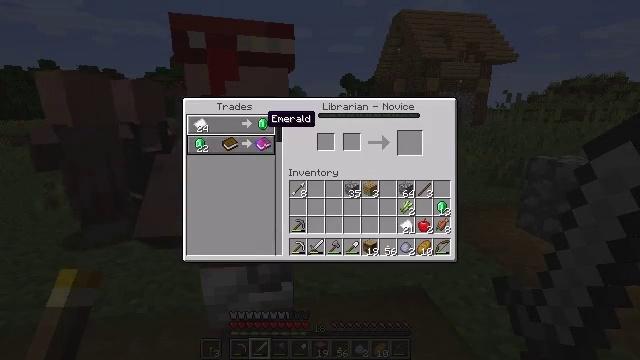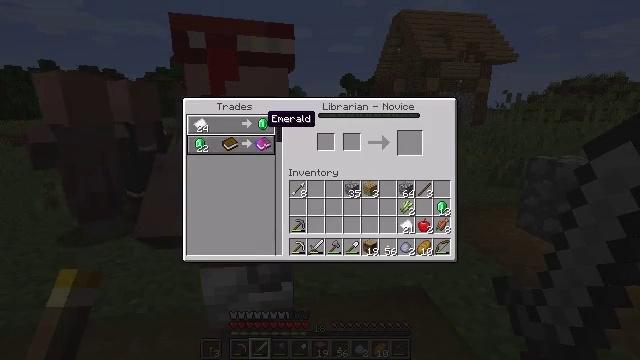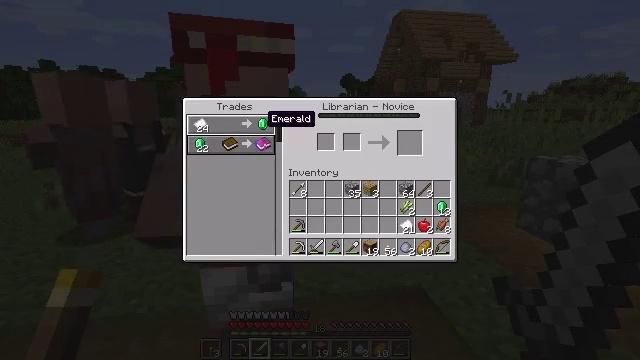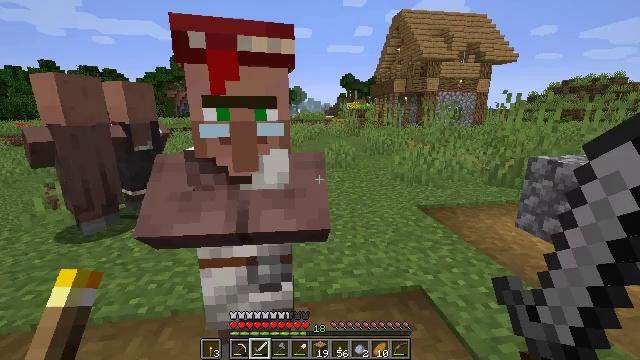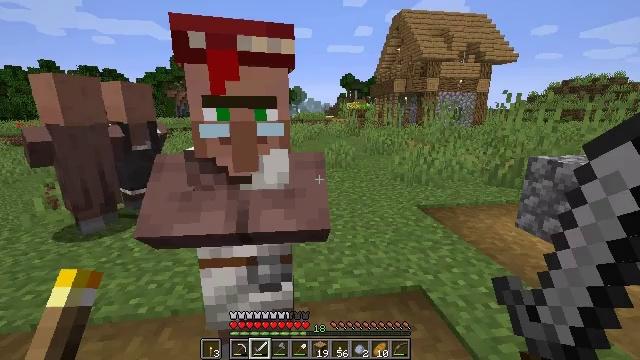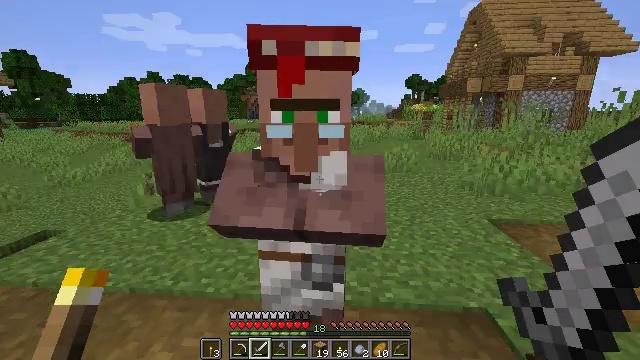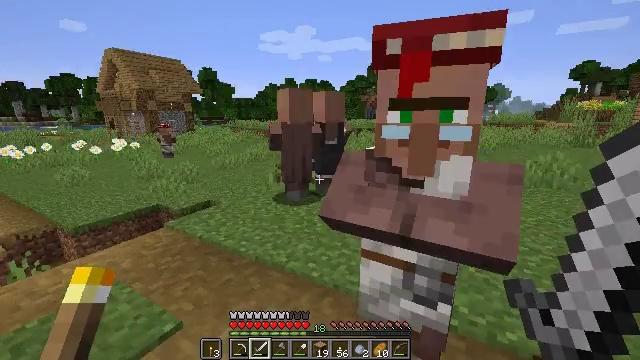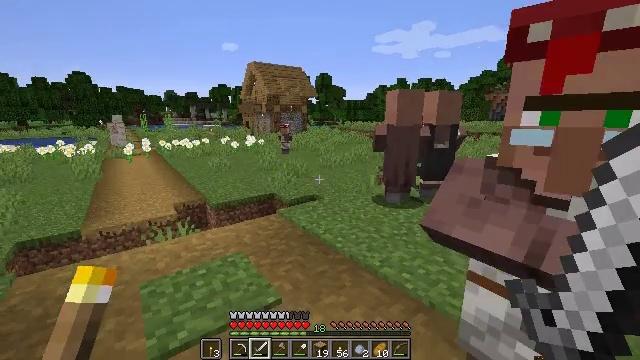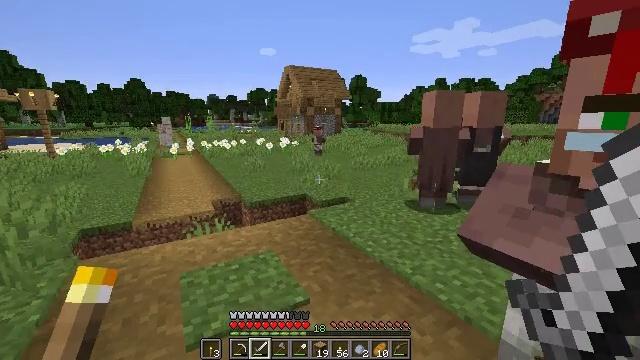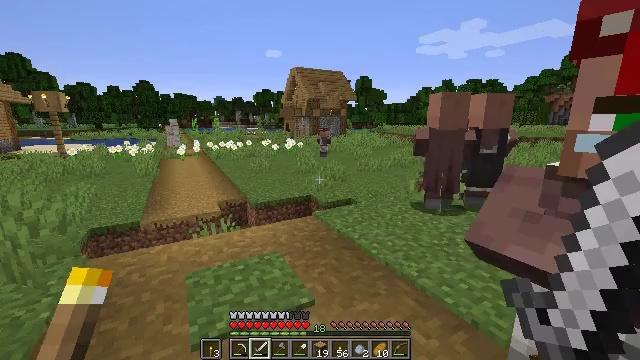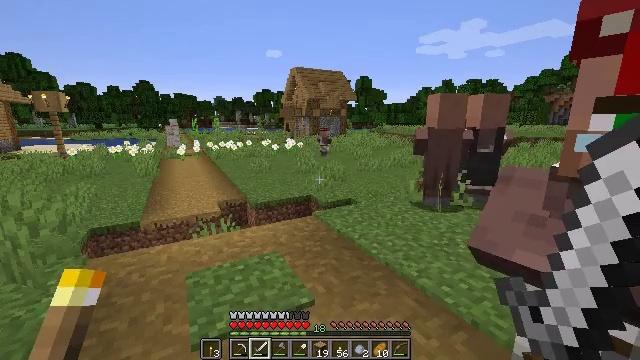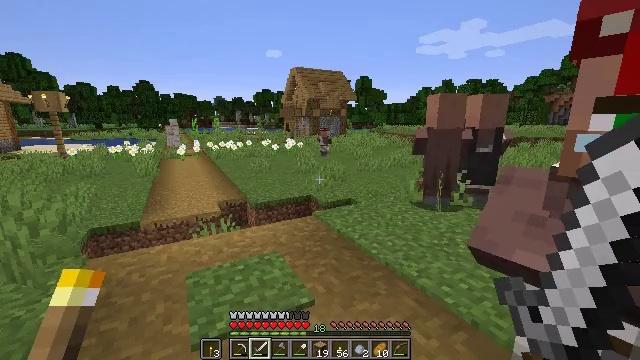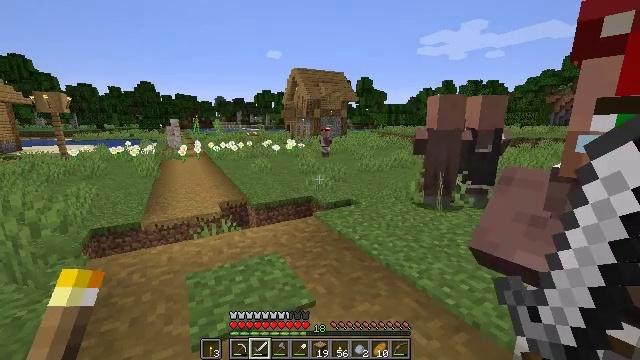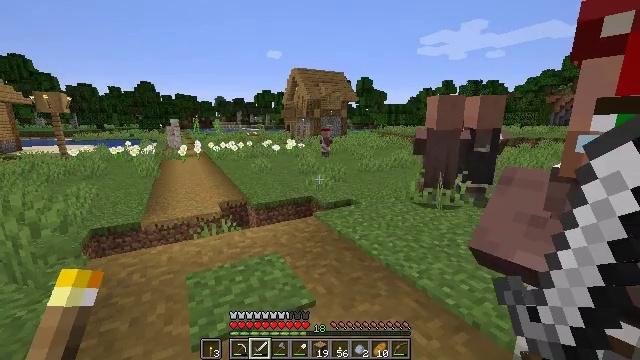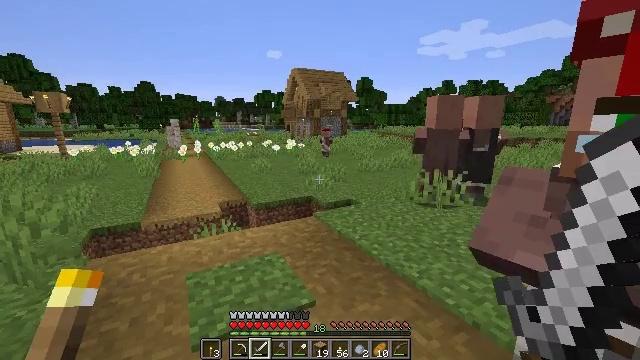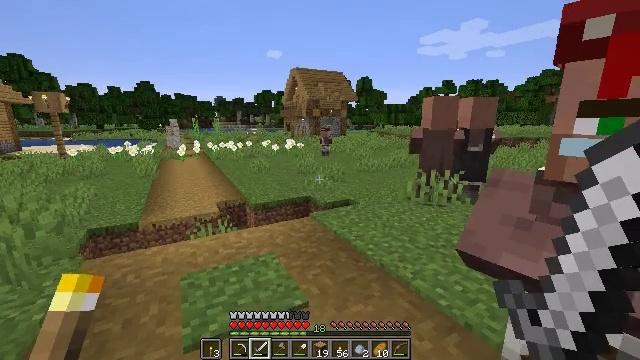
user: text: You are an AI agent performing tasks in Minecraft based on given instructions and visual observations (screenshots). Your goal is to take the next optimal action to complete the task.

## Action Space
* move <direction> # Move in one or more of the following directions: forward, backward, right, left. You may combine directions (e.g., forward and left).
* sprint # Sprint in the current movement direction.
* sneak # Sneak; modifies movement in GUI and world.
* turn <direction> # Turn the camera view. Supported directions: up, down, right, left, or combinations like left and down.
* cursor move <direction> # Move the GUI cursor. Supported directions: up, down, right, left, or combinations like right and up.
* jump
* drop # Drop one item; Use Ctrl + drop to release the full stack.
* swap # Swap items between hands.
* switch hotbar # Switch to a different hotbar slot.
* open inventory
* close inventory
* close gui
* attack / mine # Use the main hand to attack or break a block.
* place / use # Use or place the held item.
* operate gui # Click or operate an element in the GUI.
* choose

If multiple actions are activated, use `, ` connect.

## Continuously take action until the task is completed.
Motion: motion action
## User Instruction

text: Gather sugar cane for crafting.
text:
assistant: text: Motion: no_op
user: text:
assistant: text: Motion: no_op
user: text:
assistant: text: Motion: no_op
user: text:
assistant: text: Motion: close gui
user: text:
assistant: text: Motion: turn left
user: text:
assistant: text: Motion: turn left
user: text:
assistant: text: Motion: turn left
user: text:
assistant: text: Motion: turn left
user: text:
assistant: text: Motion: turn left
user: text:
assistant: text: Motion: no_op
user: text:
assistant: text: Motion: no_op
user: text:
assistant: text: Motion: no_op
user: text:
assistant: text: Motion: no_op
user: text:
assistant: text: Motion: no_op
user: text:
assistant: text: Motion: move right
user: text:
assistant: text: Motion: move right
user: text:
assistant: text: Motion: move right
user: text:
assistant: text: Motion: move right, turn right
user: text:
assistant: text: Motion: move right, turn right
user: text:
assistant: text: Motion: move right, turn right
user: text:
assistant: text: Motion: move forward and move right, turn right
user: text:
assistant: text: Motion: move forward and move right
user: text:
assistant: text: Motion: move forward, sprint
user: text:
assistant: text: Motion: move forward, sprint
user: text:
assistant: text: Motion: move forward, sprint
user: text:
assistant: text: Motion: move forward, sprint
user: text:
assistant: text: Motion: move forward, sprint
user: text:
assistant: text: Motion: move forward, sprint
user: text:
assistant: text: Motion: move forward, sprint
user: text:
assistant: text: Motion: move forward, sprint